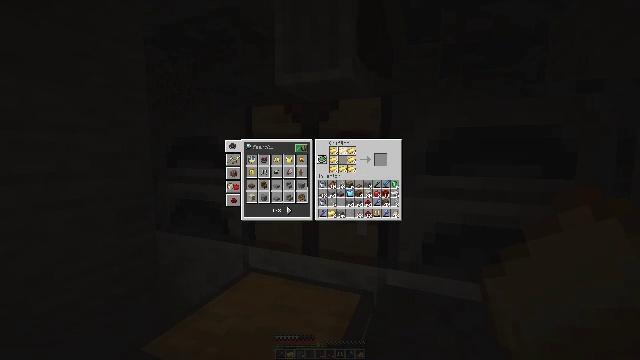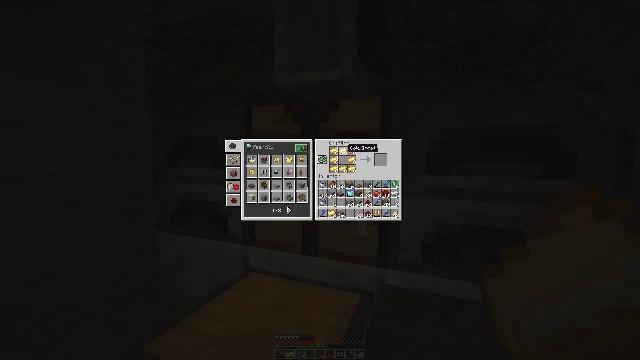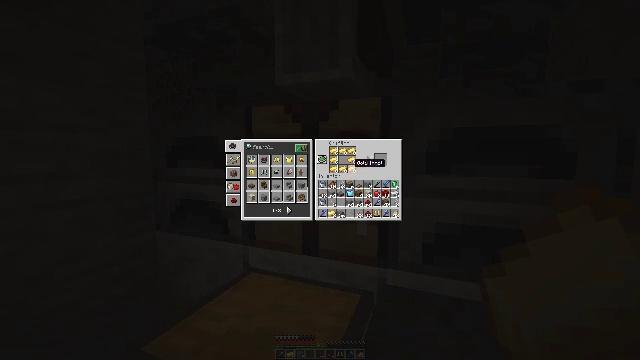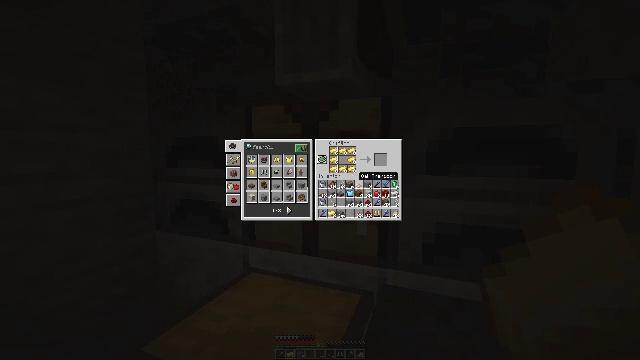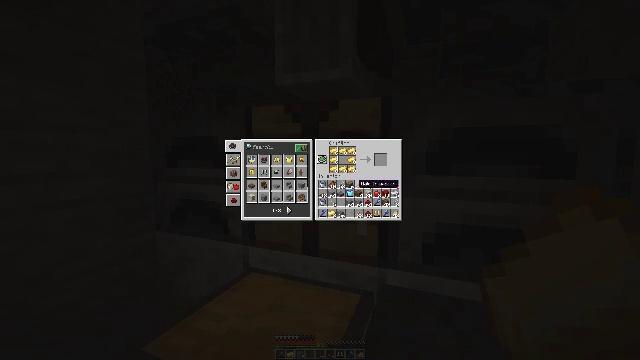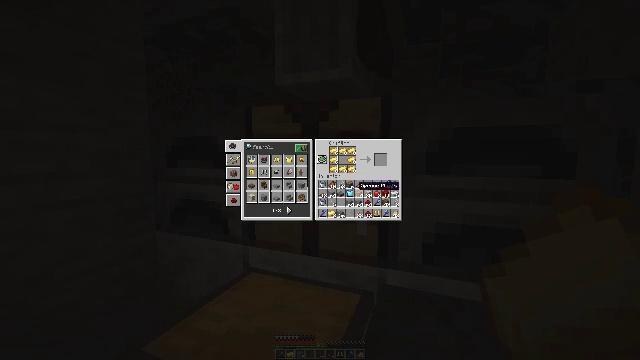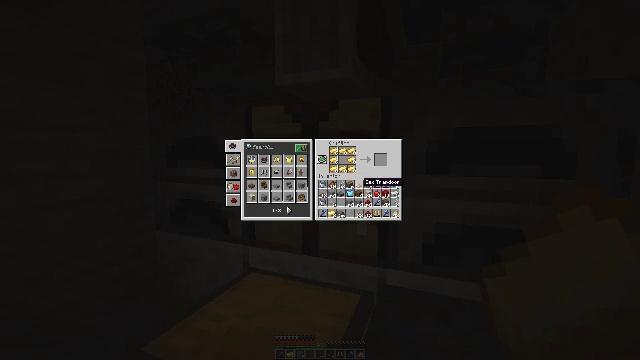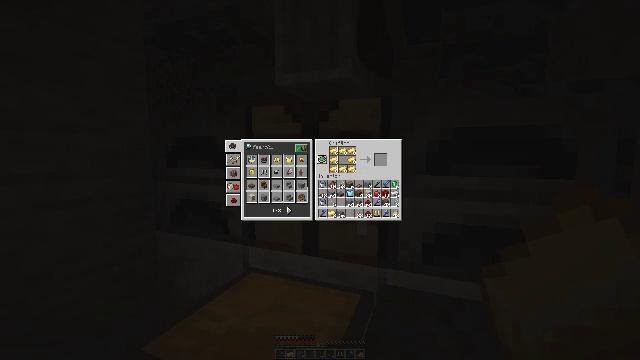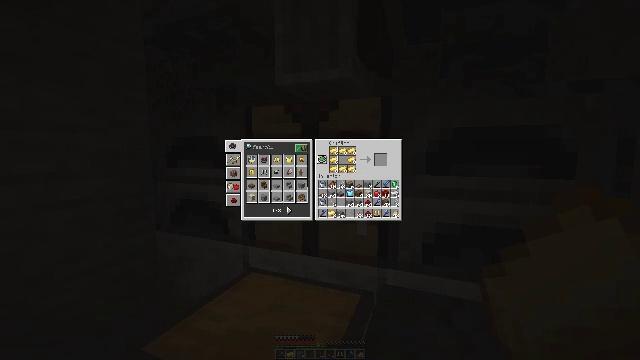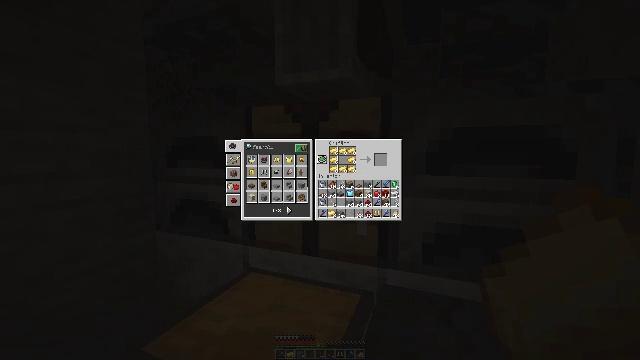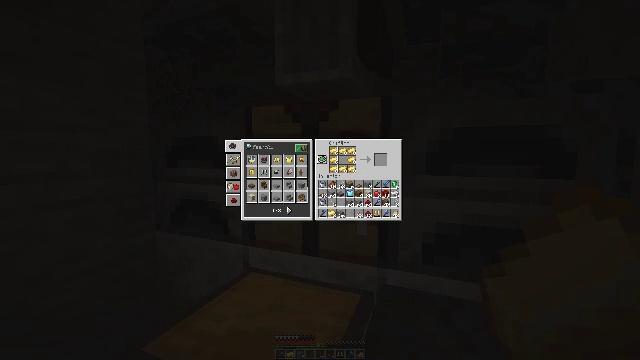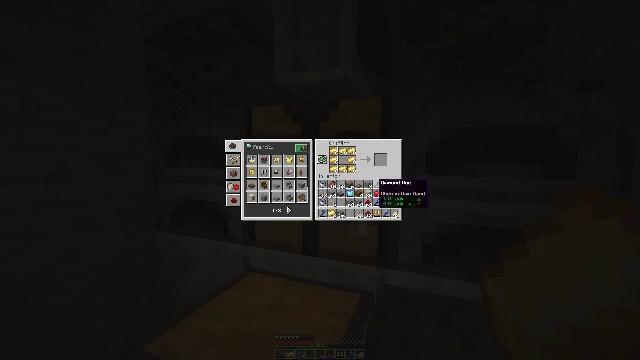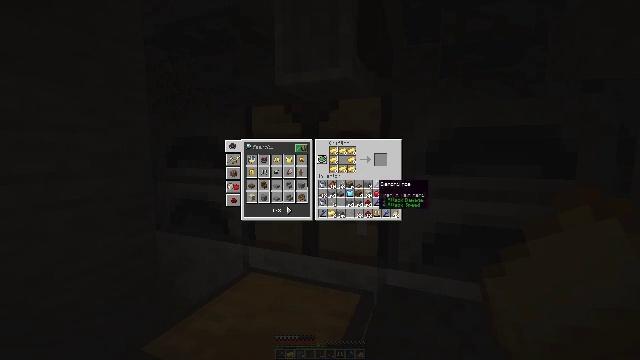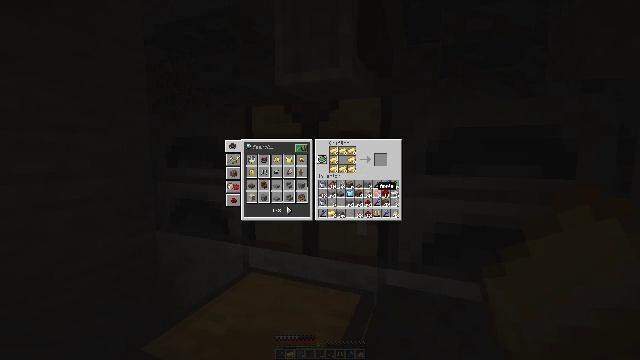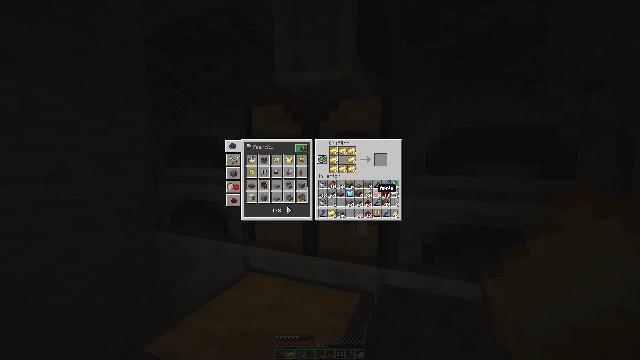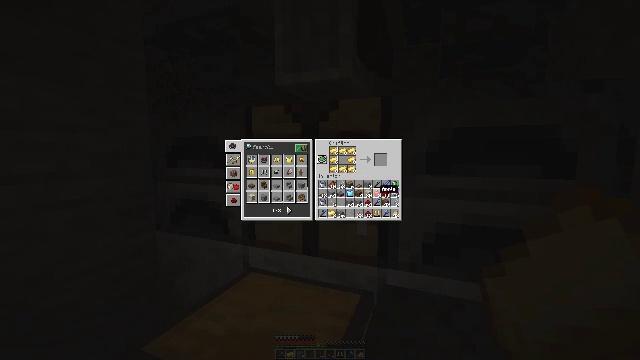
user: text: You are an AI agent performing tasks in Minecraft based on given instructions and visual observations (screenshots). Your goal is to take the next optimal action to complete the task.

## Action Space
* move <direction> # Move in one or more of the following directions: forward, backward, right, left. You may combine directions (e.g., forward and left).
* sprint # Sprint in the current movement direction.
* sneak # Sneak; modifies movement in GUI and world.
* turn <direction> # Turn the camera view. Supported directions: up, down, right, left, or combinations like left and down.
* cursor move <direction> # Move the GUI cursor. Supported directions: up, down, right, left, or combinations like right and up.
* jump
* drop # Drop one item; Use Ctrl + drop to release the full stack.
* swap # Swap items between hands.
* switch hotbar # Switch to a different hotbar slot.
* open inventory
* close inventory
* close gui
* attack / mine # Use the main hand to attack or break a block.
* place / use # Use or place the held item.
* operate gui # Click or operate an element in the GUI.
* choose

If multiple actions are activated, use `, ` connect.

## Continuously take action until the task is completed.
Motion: motion action
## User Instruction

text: Use gold ingots and an apple to craft a golden apple.
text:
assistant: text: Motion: no_op
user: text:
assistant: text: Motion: turn right and down
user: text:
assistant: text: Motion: turn right and down
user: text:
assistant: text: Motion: turn down
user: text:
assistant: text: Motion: no_op
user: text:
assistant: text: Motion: turn right
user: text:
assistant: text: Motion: turn right and up
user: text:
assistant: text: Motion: turn right and up
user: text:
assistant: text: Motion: no_op
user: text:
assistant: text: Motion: turn down
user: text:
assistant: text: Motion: turn down
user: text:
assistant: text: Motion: no_op
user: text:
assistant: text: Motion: no_op
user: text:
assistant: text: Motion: no_op
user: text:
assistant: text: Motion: no_op
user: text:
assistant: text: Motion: no_op
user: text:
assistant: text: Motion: attack / mine
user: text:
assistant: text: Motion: attack / mine
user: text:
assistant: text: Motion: turn up, attack / mine
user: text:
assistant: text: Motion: turn left and up
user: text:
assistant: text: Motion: turn left and up
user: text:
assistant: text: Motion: turn left and up
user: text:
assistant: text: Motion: no_op
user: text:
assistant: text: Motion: no_op
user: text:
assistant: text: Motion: no_op
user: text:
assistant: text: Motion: attack / mine
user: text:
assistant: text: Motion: attack / mine
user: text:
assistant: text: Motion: attack / mine
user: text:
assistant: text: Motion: attack / mine
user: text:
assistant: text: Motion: no_op